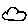
Label: cloud